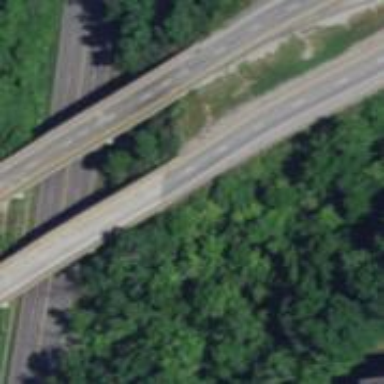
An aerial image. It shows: Motorway bridge.